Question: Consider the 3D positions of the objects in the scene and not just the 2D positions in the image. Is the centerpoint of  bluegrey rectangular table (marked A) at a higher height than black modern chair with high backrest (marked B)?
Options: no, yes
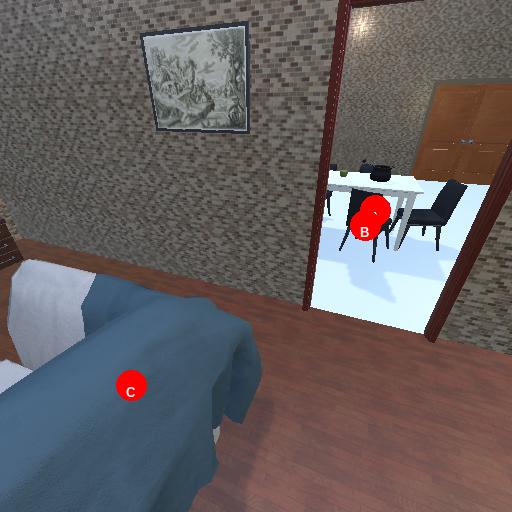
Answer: no